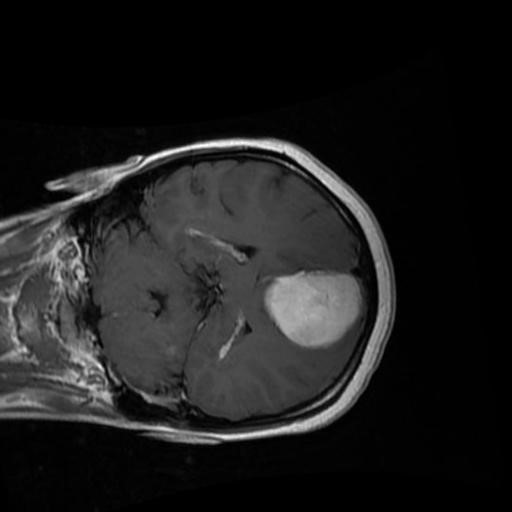
Label: brain_menin